Question:
The android sdk won't allow me to install api8 and api10 because there isn't an option to down load the sdk platform. Is there any ways to fix this? Thanks.
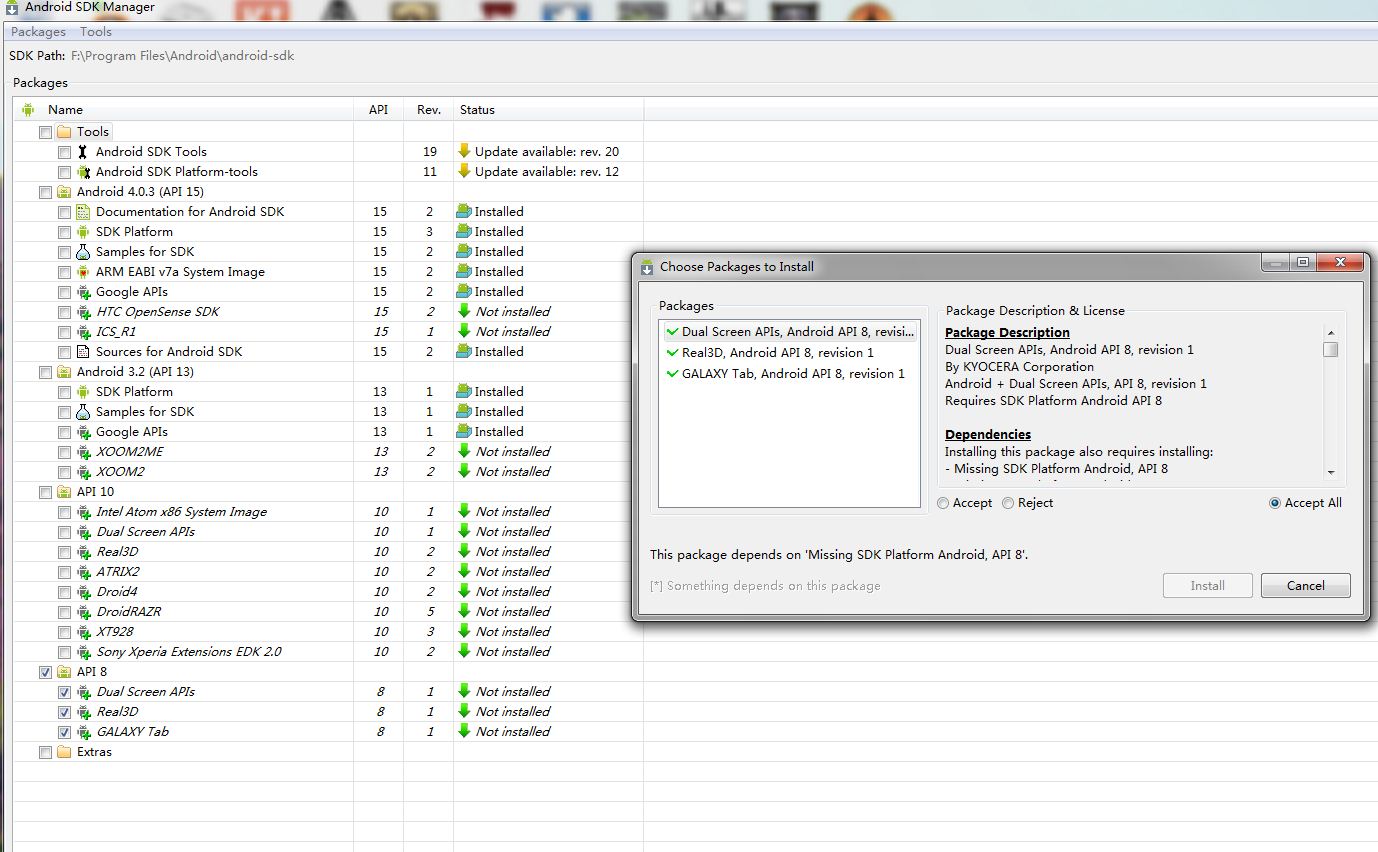
Answer: 1. Try in your SDK manager Packages->Reload
2. Uninstall the SDK from ADD/Remove programs. Delete the .Android directory in your Users directory. Reinstall the SDK from scratch.